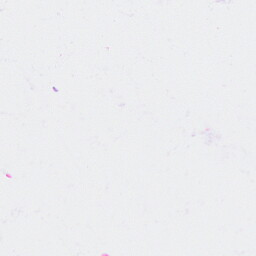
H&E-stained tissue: Ovarian